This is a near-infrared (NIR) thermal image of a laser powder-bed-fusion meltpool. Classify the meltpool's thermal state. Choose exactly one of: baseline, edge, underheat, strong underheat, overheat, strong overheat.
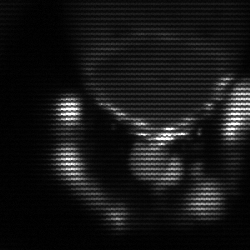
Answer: edge